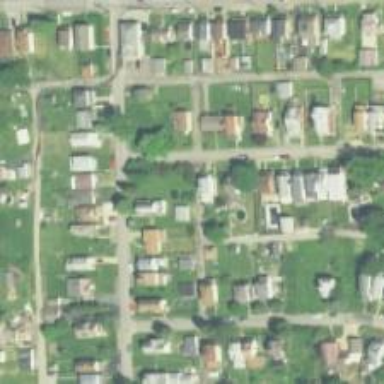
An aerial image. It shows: Neighborhood.